Interaction volume radius: 10 \u00c5
Interaction volume height: 25 \u00c5
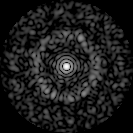
Disorder parameter: 0.8247